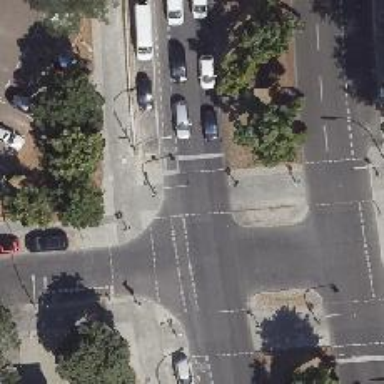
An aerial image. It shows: Crossing with traffic signals and kerb extension on the right. There is also island at the crossing.